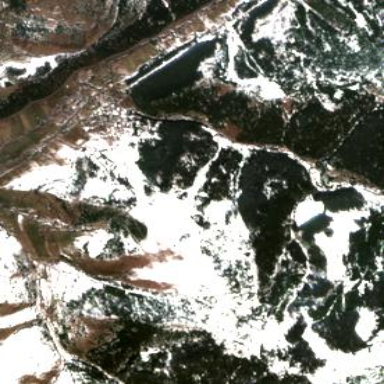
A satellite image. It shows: Coniferous forest area.